Question: I would like to accomplish this view

I've started a <URL> but it's not even close to what I want and I'm not sure how to proceed. Can you help me?
'''
<div class="Account_Administration">
Account Administration
</div>
<form id="inputForm" action="/admin/execute" method="post">
<div class="username_password">
Anvandarnamn
</div>
<div class="fields">
<input id="username" name="username" value="Test" class="textInput" type="text" value=""/>
</div>
<br>
<div class="username_password">
Losenord
</div>
<div class="fields">
<input id="password" name="password" value="Test" class="textInput" type="text" value=""/>
</div>
<br>
<div class="knappar">
<div class="Logga_in">
Log in
</div>
<!-- <input id="submitButton" type="submit" value="OK"/> -->
</div>
<div class="knappar">
<div class="Logga_in">
Avbryt
</div>
<!-- <input id="submitButton" type="submit" value="OK"/> -->
</div>
</form>
'''
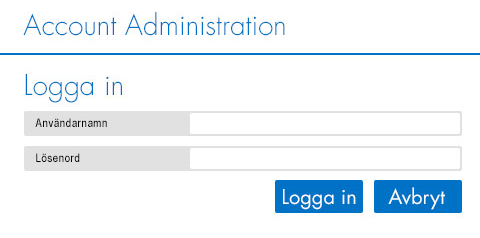
Answer: Here is fiddle <URL>
html5-reset.css included: <URL>
But I've also used html5 reset css, you can grab it from <URL>
Using 'position:absolute;' makes things hard and static.
I've rewritten html and css (but this is not 1 in 1 version, but well-enough to make things work). you can make changes for your own, for styling, etc... Depending on your needs.
'''
<div class="login">
<h3 class="marg-left title">Account Administration</h3>
<hr />
<form class="marg-left">
<h4 class="title">Logga in</h4>
<label>
<span>Anvardarnamn</span>
<input type="text" />
</label>
<label>
<span>Losenord</span>
<input type="text" />
</label>
<div class="buttons">
<button>Logga In</button>
<button>Avbryt</button>
</div>
</form>
</div>
'''
'''
.login {
width: 500px;
}
.login * {
font-family:"Futura";
}
.login .marg-left {
margin-left: 30px;
}
.title {
font-weight: normal;
font-size: 23px;
color: rgb(0, 114, 198);
line-height: 1.429;
z-index: 70;
}
.login hr {
height:0;
border: 1px solid rgb(0, 114, 198);
}
.login form {
width: 445px;
overflow: hidden;
}
.login label {
padding: 2px;
display: block;
line-height: 22px;
background: #ebebeb;
font-size: 13px;
margin-top: 10px;
overflow: hidden;
}
.login label span {
display: inline-block;
padding-left: 10px;
}
.login label input {
display: inline-block;
width: 270px;
height: 20px;
float: right;
border: none;
outline: none;
}
.login .buttons {
margin-top: 7px;
float: right;
}
.login .buttons button {
display: inline-block;
height: 33px;
line-height:30px;
background: rgb(0, 114, 198);
color: white;
font-size: 17px;
border: none;
}
'''